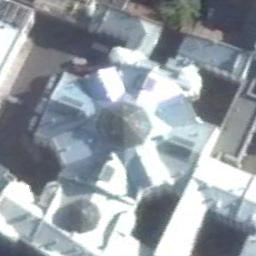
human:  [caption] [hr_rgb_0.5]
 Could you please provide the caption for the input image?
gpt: The round church with a two octagon domes and the rest of the church has a cross-shaped roof .

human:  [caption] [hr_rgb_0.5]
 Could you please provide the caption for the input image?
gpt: There is a church with a circular roof .

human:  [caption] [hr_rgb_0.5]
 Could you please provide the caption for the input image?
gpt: This is a church with an umbrella roof in the middle .

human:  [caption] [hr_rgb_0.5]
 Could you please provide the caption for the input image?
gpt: A cathedral with a white roof and a gray dome on the main house in the middle of the church .

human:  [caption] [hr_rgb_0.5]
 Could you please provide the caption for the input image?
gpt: A church with a round roof colored in blue and white .